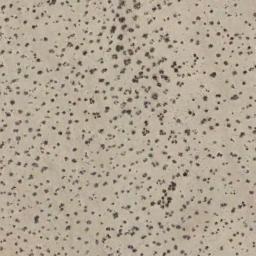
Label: chaparral